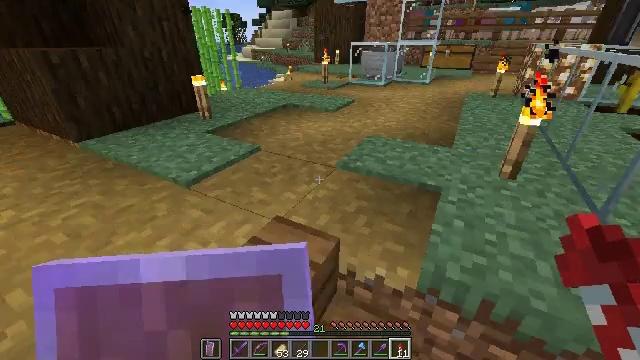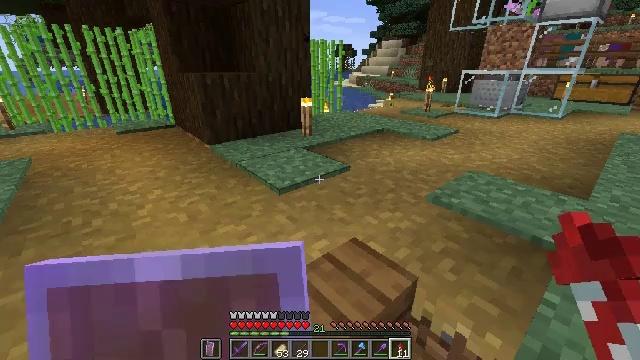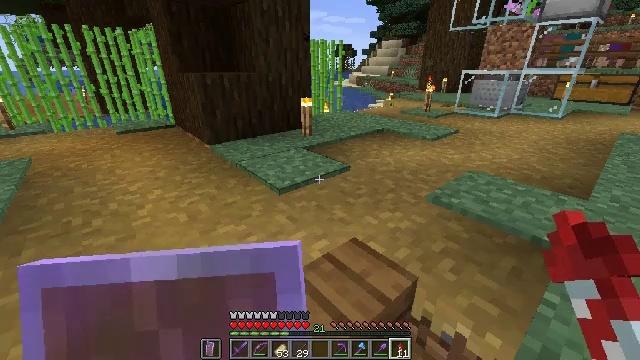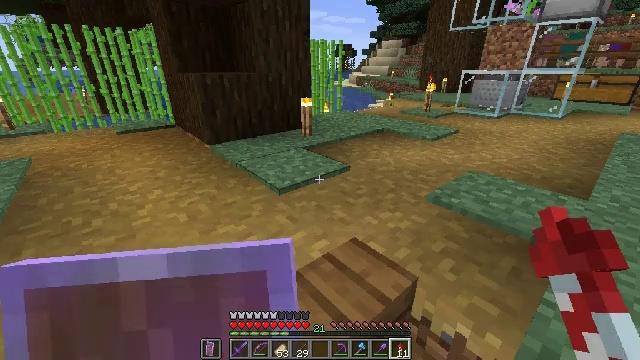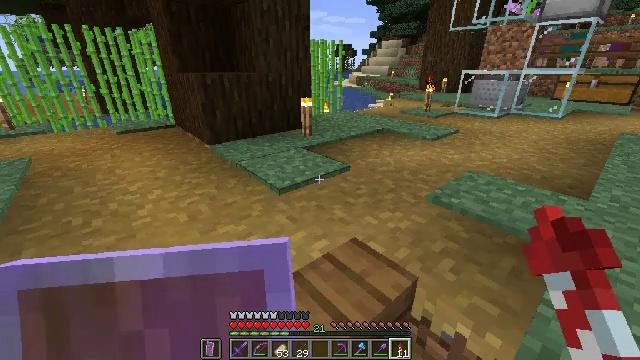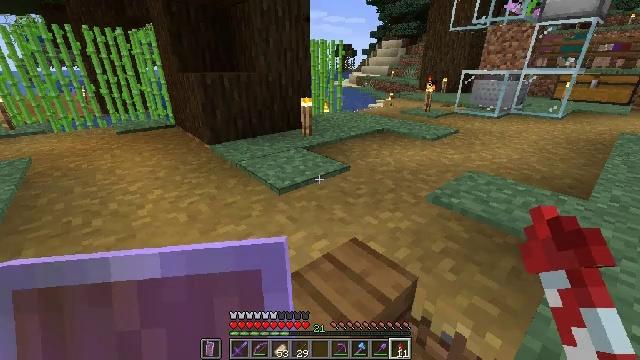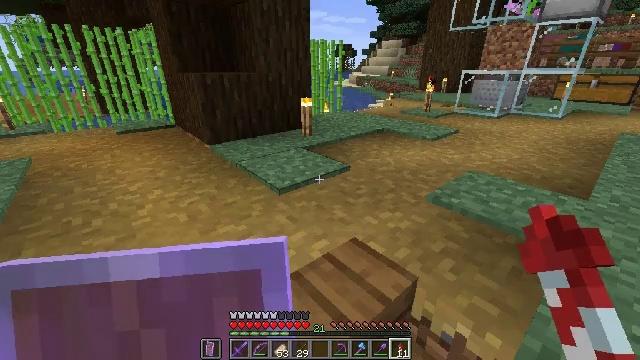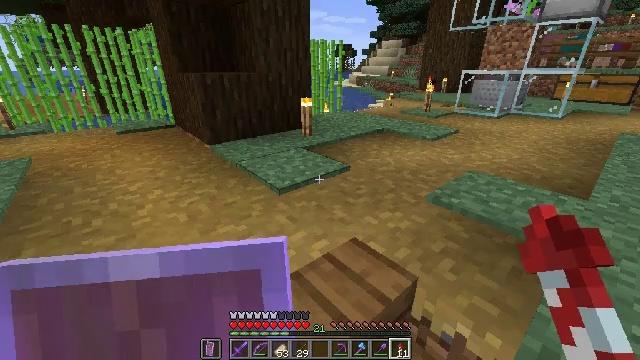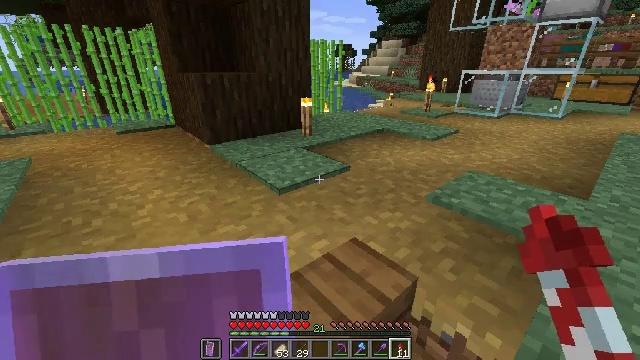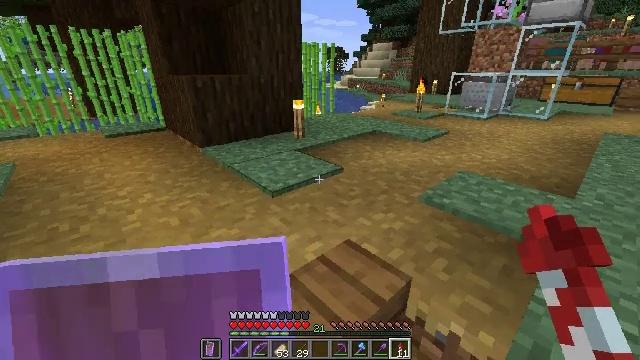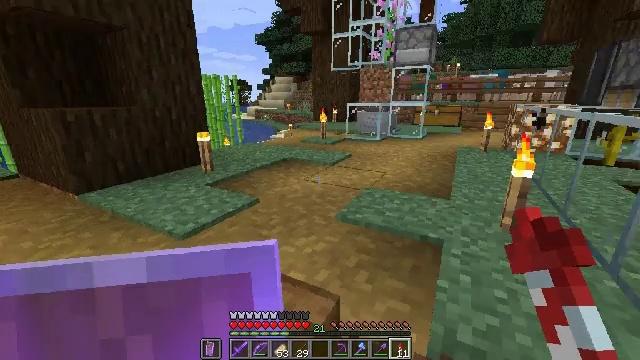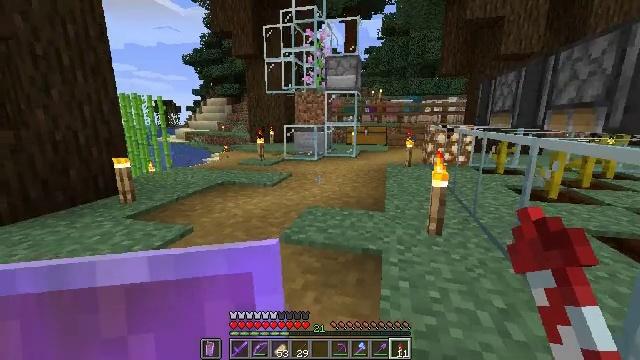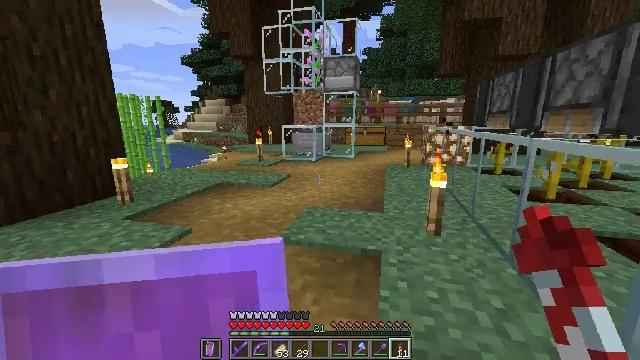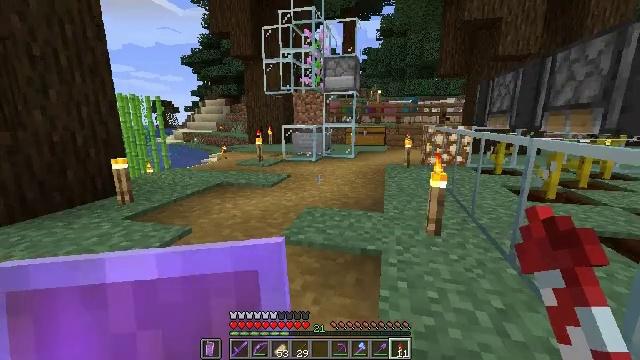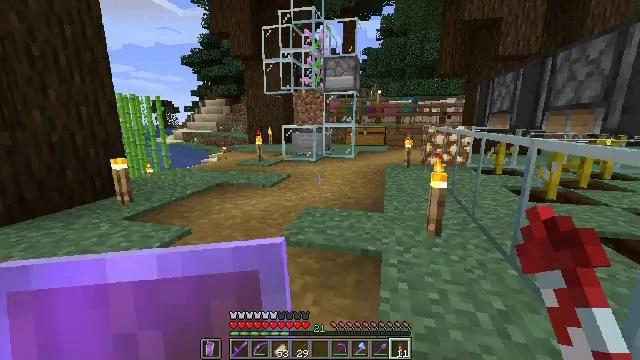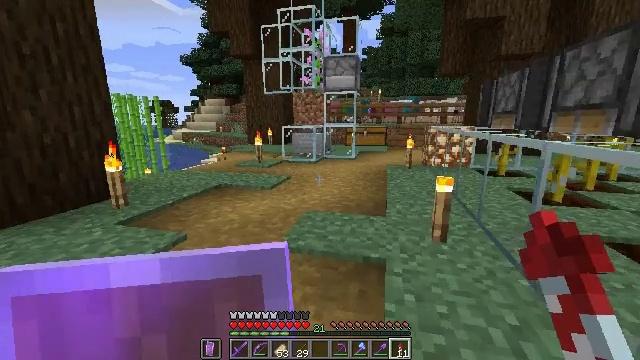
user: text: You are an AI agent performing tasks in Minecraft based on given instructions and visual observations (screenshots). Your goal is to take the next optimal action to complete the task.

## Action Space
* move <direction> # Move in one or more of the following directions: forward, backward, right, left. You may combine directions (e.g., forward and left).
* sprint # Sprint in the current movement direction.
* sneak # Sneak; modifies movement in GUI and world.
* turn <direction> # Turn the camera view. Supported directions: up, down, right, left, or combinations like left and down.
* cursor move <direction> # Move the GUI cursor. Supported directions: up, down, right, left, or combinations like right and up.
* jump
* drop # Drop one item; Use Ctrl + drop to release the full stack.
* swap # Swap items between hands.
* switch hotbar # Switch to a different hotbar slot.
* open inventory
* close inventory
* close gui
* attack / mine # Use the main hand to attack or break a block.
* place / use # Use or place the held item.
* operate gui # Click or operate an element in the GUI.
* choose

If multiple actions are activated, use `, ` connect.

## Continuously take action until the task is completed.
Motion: motion action
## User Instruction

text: Drop wheat seeds.
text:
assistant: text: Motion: turn left and up
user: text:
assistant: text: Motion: no_op
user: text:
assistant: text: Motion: no_op
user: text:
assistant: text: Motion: no_op
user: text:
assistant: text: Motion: no_op
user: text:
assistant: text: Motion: no_op
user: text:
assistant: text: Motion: no_op
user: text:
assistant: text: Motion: no_op
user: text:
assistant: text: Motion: turn right
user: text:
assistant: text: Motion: turn right and up
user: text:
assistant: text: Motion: turn right and up
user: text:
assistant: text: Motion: no_op
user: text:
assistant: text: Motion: no_op
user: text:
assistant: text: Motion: move forward
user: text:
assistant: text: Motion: move forward
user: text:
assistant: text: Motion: move forward
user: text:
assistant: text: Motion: move forward
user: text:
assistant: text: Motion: move forward
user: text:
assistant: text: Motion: move forward
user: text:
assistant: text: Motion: move forward
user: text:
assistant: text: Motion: move forward
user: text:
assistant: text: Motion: move forward
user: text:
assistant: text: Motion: move forward
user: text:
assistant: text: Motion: move forward
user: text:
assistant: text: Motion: move forward
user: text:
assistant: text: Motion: move forward
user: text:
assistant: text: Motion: move forward, turn right and up
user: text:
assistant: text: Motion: move forward, turn right and up
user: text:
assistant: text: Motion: move forward
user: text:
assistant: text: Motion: move forward